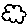
Label: cloud